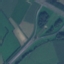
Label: Highway